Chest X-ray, AP view. Patient: 9 years old, sex M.
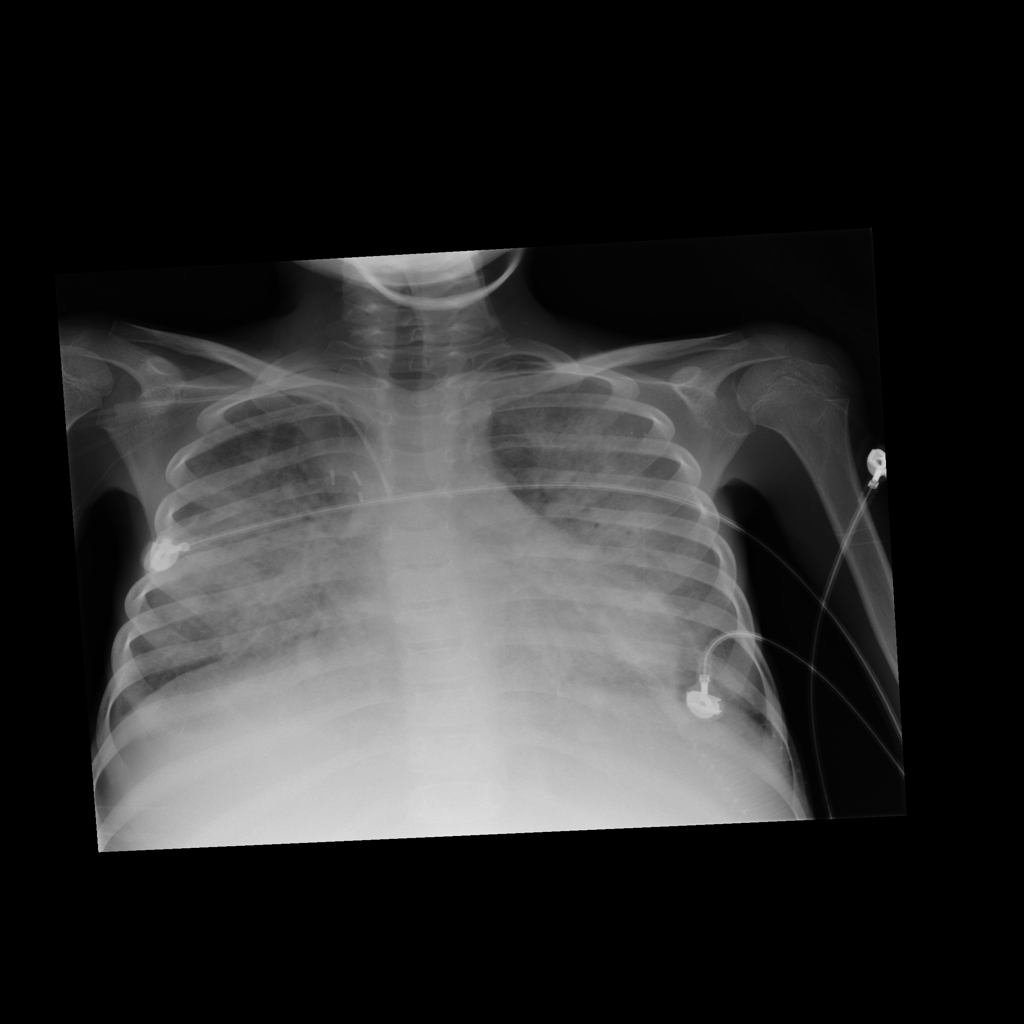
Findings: Cardiomegaly